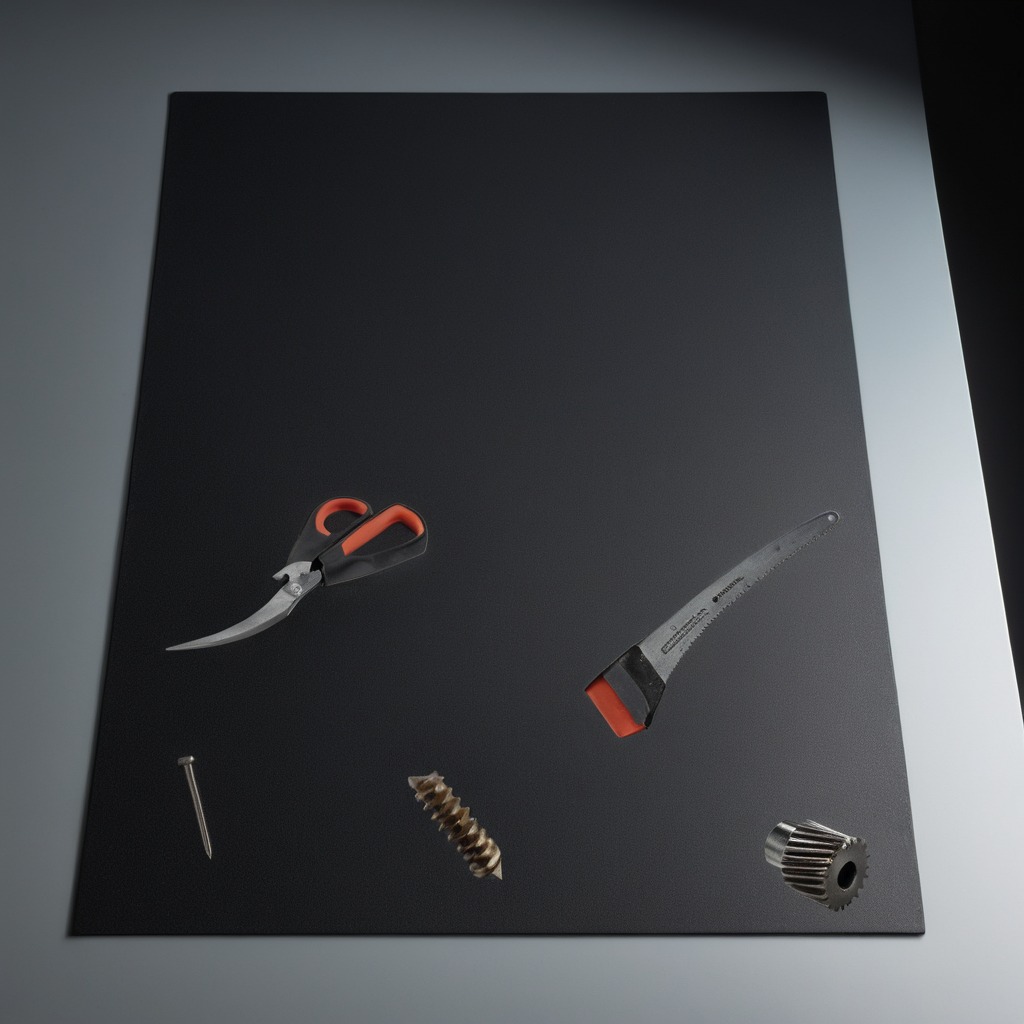
A steel gear with teeth, a metal machine screw, an iron nail, a handheld metal saw, and a pair of scissors are lying on a clean granite tabletop covered with a black rubber mat inside a workshop under bright overhead lighting crisp shadows high clarity worn but beneath the mat.